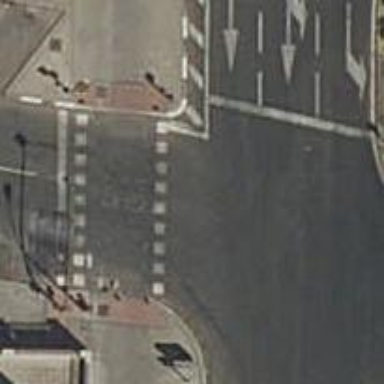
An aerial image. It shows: Road with traffic signals at crossing.